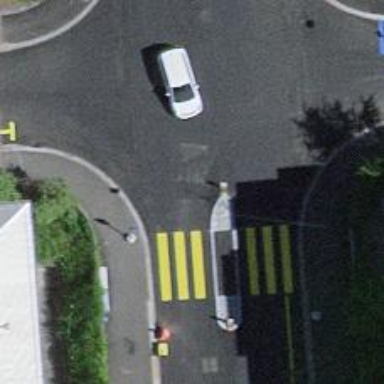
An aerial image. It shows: Uncontrolled zebra crossing with central island.